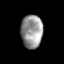
Tissue: skin
Cell type: Epithelial cells
Senescence score: 0.286
Nuclear area (px): 707
Mean DAPI intensity: 150.231